Field crop: tomato
Growth stage: 2
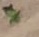
Species: solanum